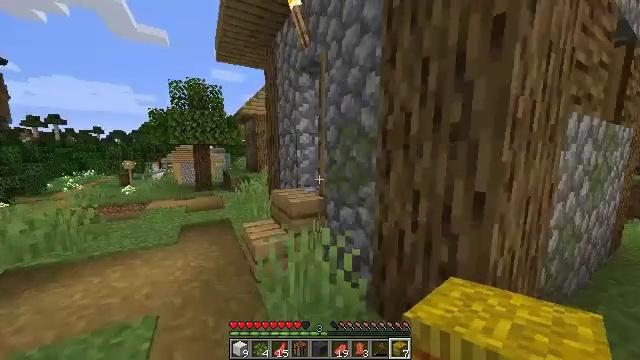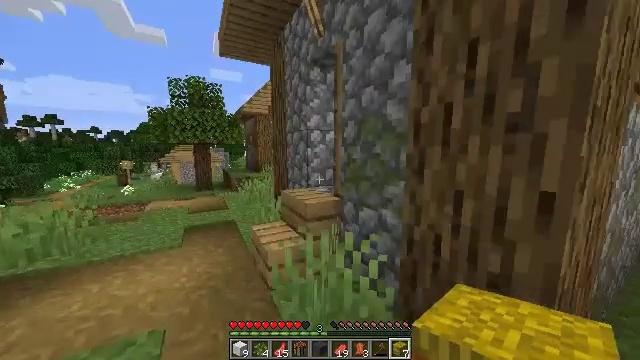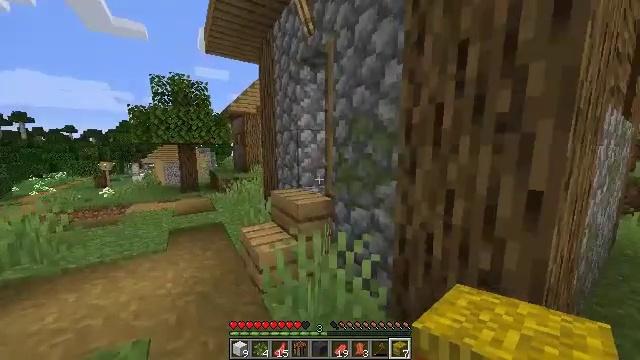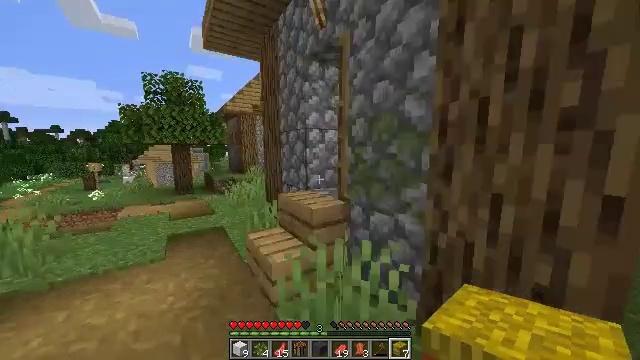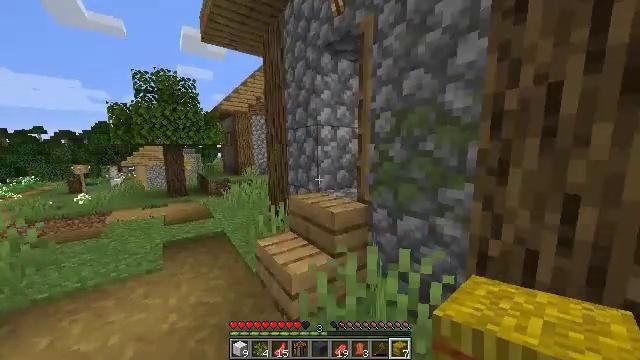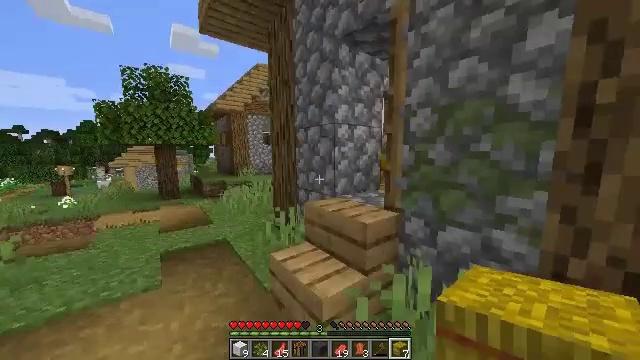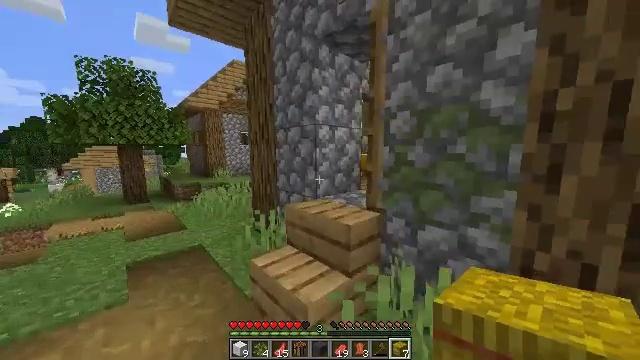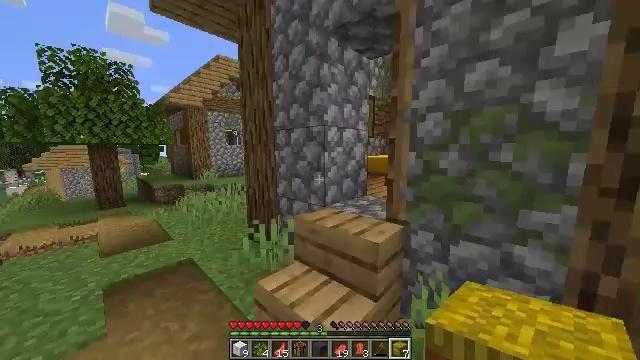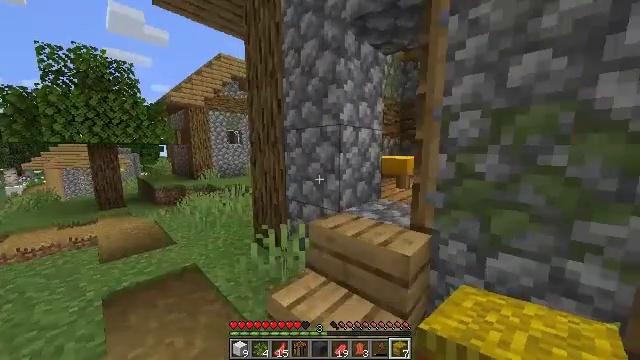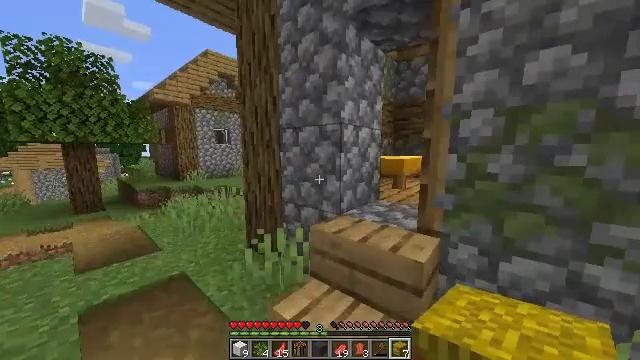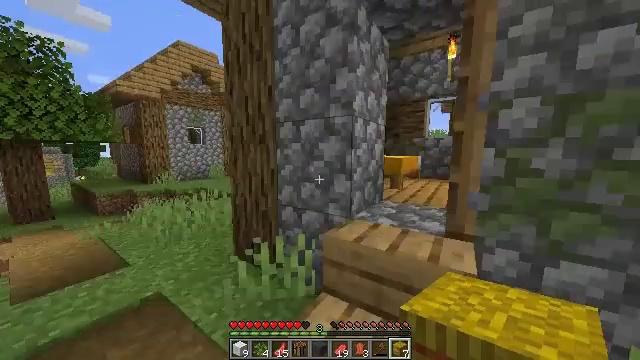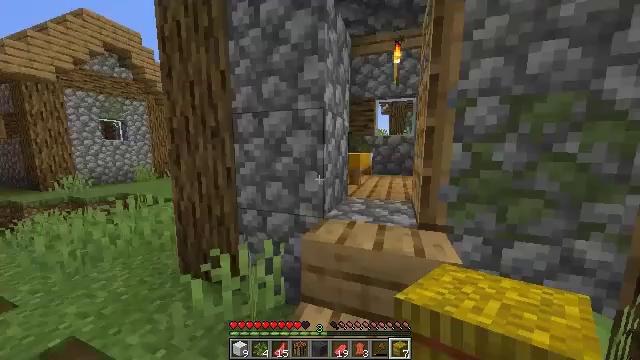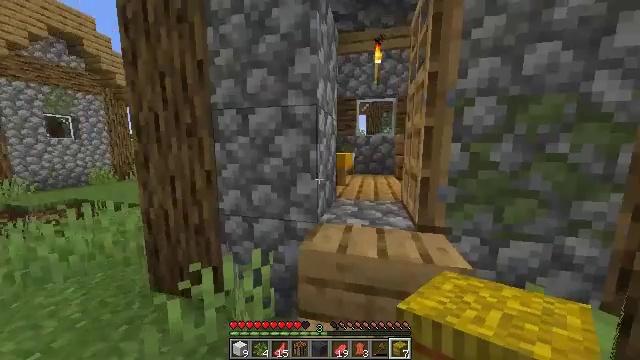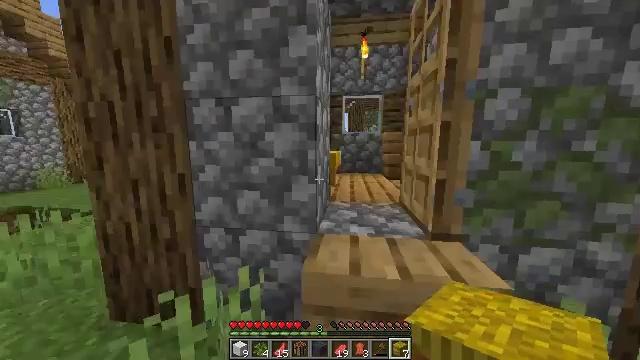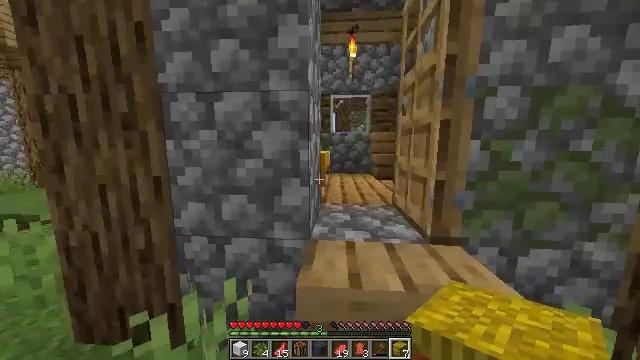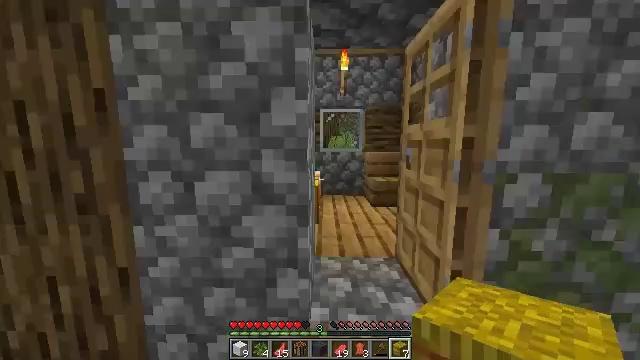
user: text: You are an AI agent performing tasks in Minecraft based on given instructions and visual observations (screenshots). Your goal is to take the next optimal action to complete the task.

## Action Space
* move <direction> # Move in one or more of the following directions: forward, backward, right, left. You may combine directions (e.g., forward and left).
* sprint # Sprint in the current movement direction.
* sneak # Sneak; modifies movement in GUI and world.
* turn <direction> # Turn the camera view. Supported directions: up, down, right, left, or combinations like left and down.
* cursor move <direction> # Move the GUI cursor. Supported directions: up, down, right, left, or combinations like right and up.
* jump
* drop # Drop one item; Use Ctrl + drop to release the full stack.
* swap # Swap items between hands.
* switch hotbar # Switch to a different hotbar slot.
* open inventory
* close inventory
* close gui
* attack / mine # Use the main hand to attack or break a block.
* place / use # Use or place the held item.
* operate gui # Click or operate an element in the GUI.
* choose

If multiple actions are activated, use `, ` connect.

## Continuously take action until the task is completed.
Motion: motion action
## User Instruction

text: Collect the blast furnace by mining it.
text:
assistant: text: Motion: move forward and move left
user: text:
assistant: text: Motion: move forward and move left, turn right
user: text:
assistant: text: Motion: move forward and move left, turn right
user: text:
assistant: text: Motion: move forward and move left, turn right
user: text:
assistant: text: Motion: move forward and move left, turn right
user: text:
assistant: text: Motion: move forward and move left, turn right
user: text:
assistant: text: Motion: move forward and move left, turn right
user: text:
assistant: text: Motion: move forward and move left
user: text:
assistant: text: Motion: move forward and move left, turn right
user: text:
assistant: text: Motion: move forward and move left, turn right
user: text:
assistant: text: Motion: move forward and move left, turn right
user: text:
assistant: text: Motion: move forward, turn right
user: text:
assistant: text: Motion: move forward, turn right
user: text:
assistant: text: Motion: turn right
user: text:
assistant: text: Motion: turn right
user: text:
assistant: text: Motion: turn right
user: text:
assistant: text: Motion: turn right
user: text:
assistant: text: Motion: turn right
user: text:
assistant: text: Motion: move right, turn right
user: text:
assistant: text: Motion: move right, turn right
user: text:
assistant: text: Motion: move forward and move right
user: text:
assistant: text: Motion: move forward and move right, turn right
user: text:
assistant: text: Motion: move forward and move right, turn right
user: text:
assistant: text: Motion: move forward and move right, turn right
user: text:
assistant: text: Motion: move forward and move right
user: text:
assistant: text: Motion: move forward and move right
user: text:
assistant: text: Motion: move forward and move right
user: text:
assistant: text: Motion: move forward and move right, sprint
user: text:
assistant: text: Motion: move forward, sprint
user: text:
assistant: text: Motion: move forward, sprint